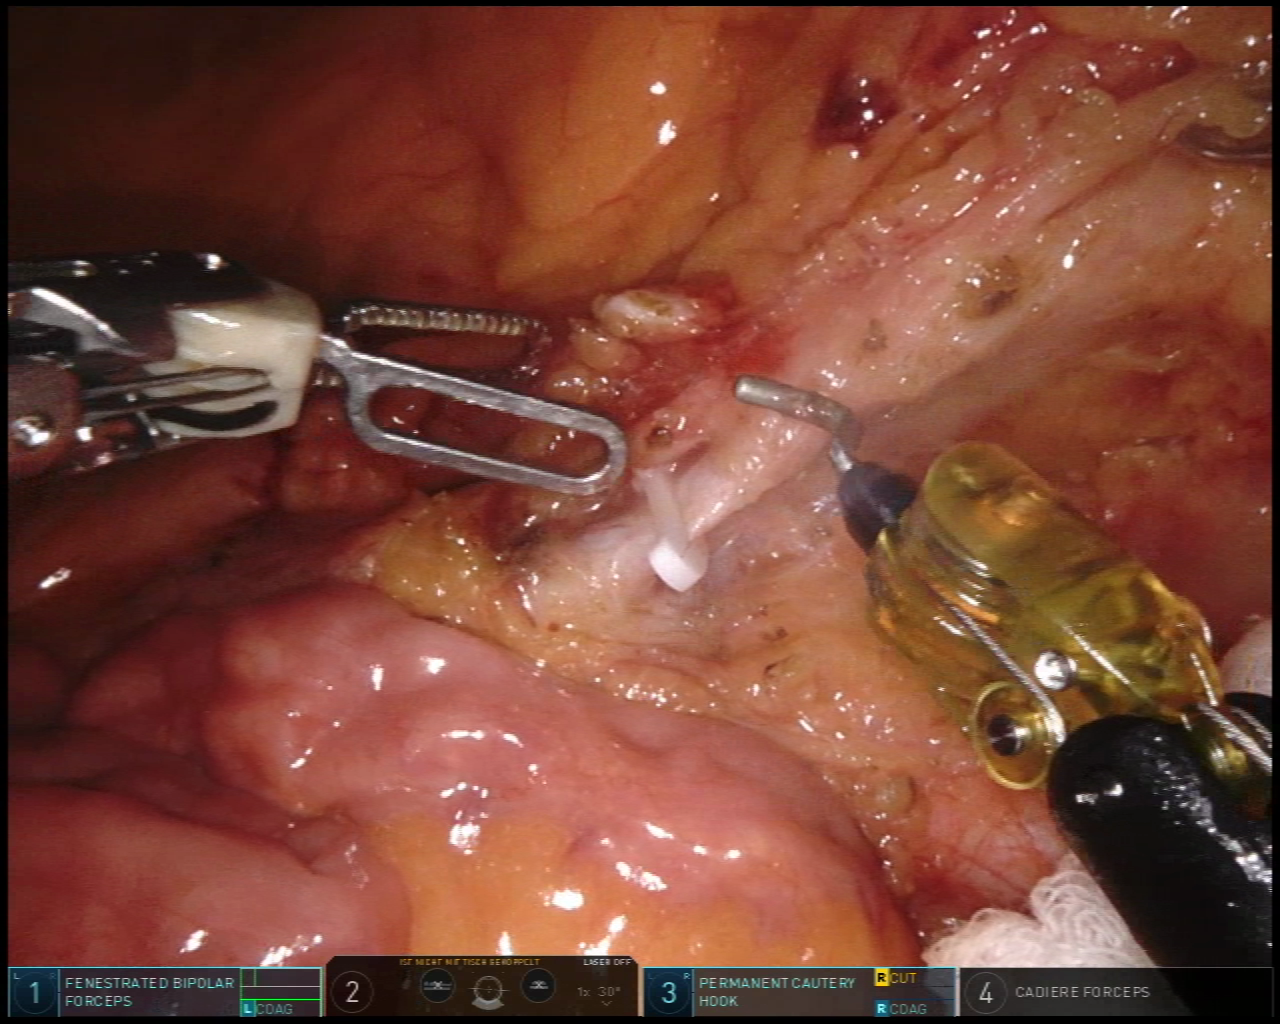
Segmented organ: inferior_mesenteric_artery
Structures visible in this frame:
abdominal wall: no
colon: no
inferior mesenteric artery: yes
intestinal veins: no
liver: no
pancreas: no
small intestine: yes
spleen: no
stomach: no
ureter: no
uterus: no
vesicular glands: no